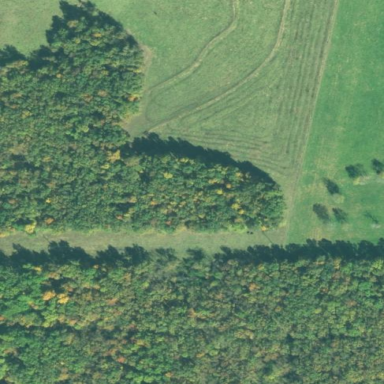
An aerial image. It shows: Forest area.